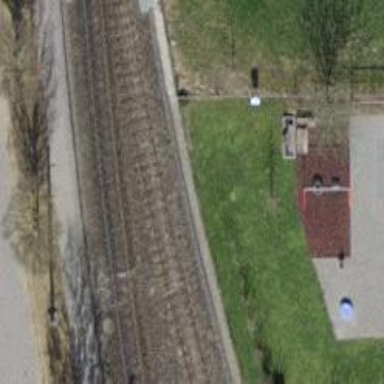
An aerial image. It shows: Narrow gauge railway with electrified contact lines.